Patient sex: F
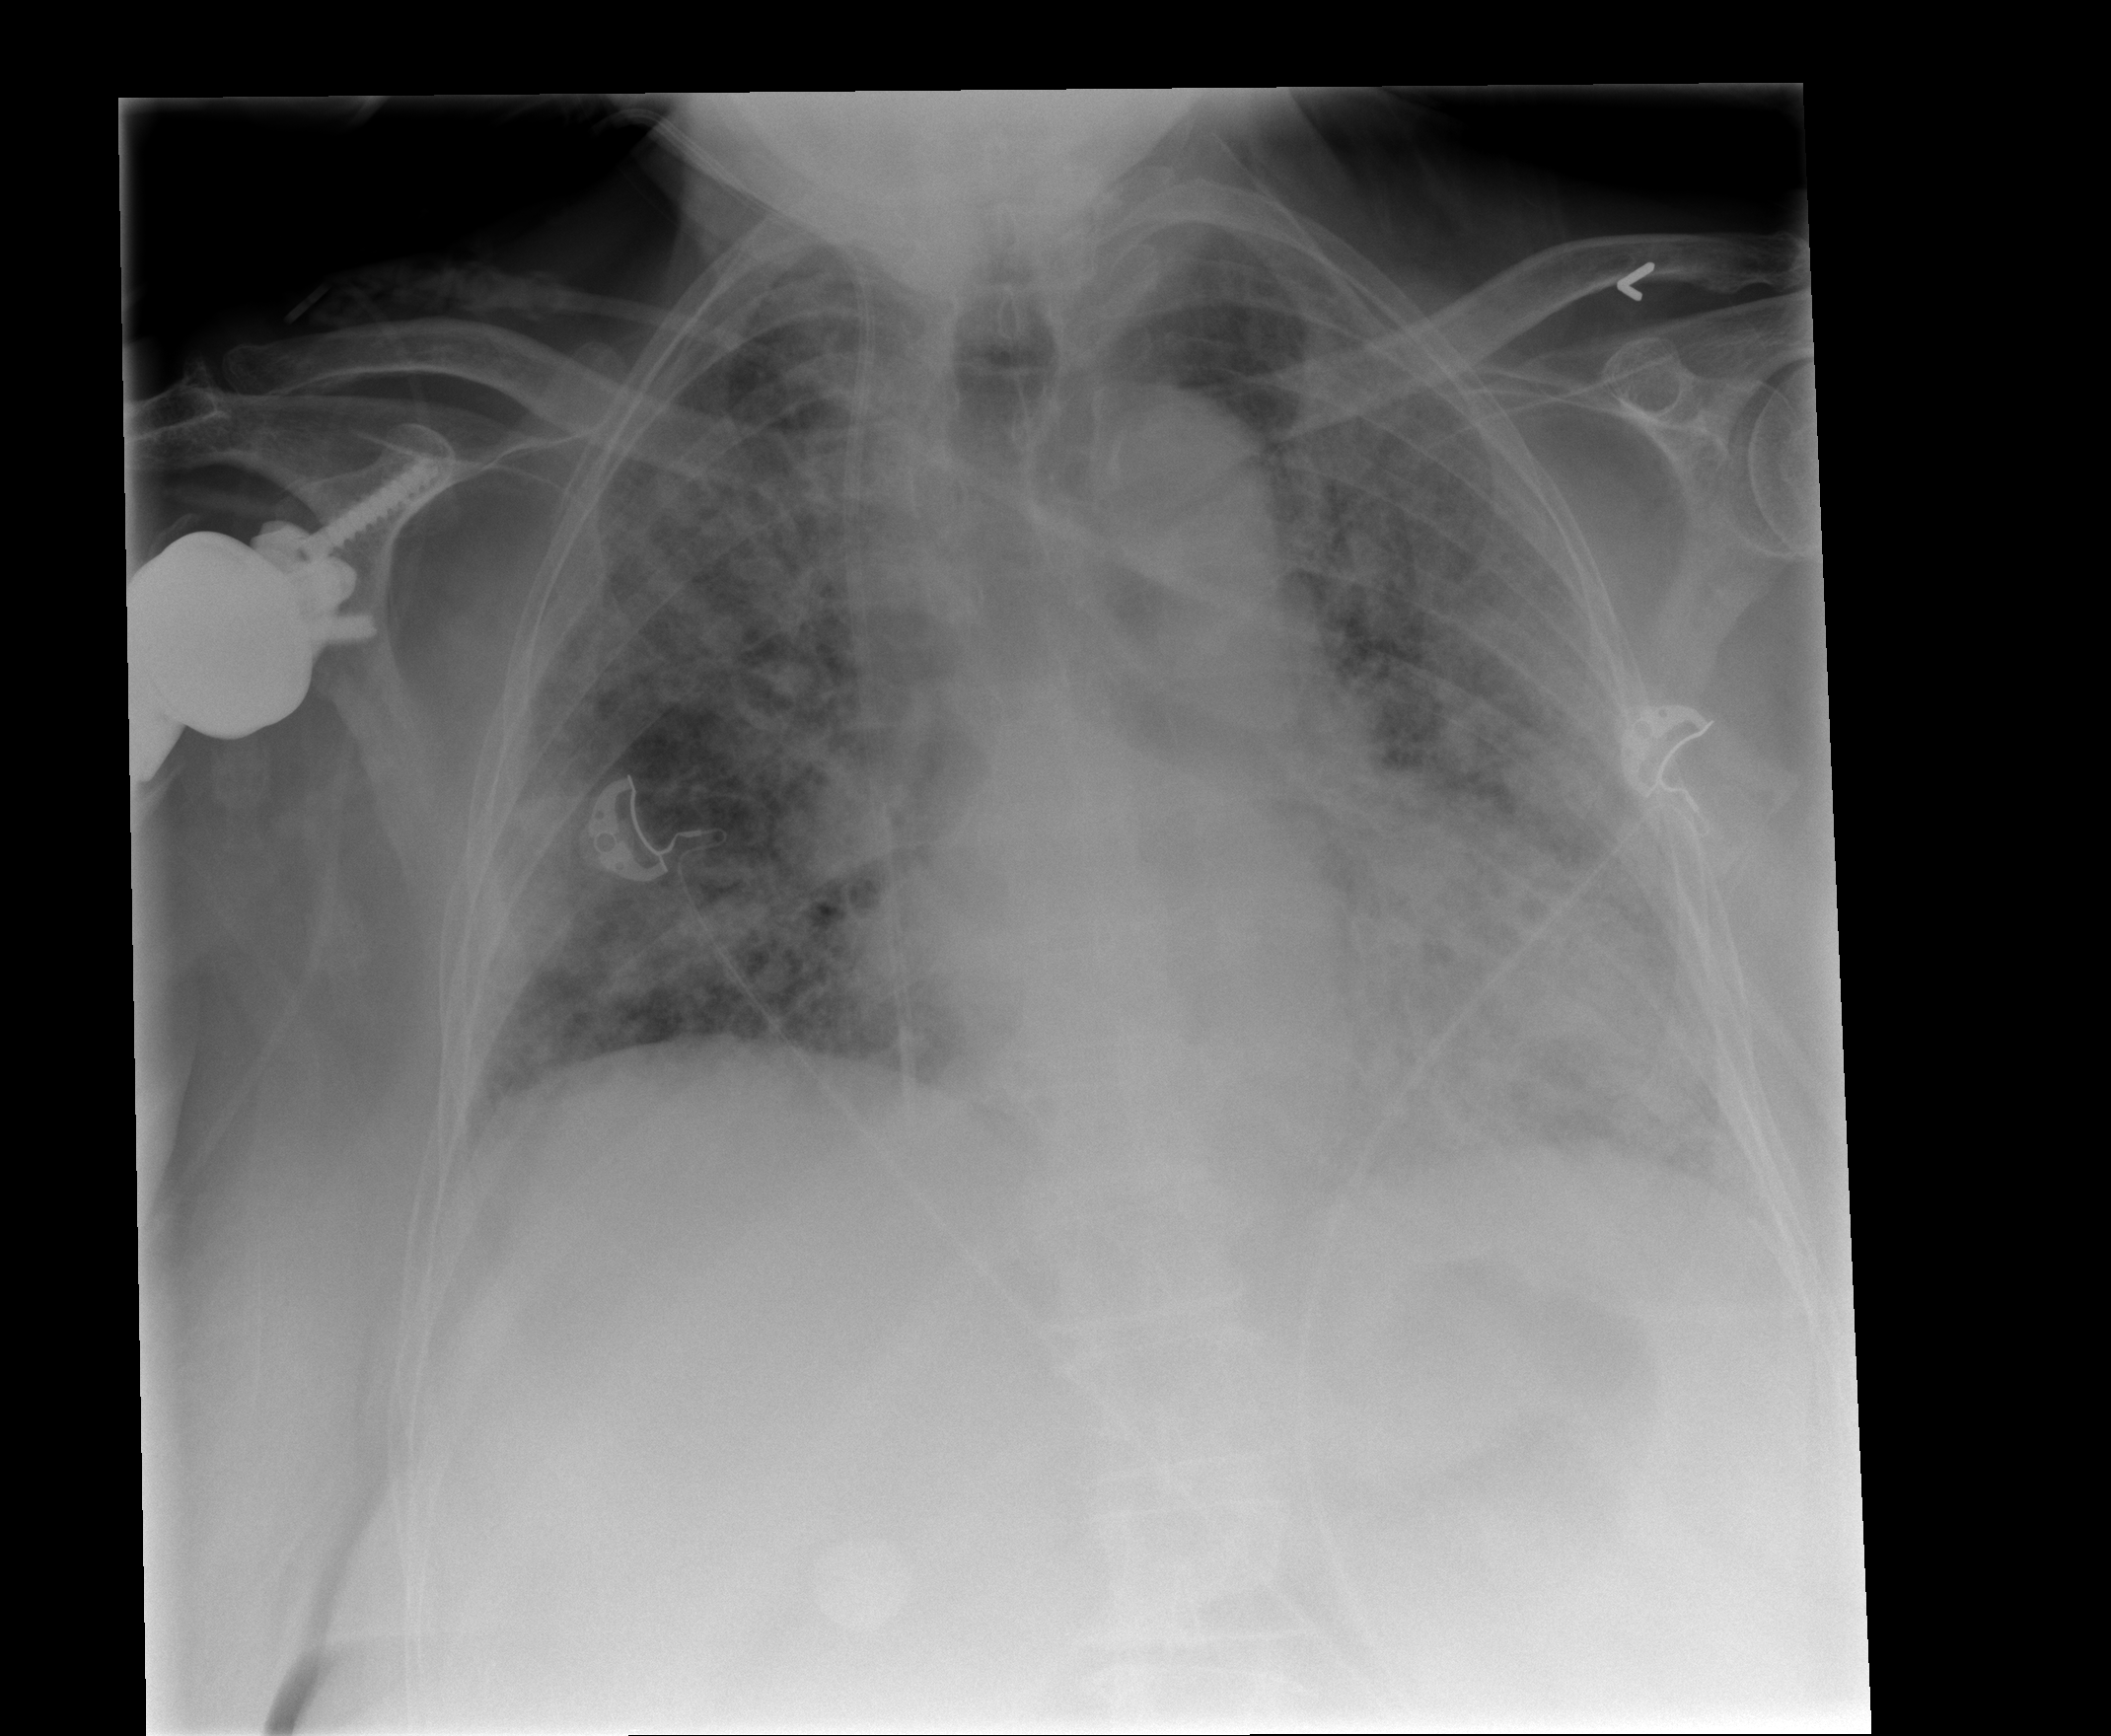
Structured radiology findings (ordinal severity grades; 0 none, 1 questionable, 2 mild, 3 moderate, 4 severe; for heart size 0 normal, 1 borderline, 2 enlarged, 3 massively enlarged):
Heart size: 1
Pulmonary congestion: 4
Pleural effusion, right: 0
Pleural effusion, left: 0
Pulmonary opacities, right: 3
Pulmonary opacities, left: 4
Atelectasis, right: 0
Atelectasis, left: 0